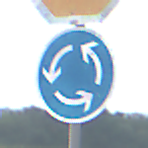
Verkehrszeichen: Kreisverkehr
Zusatzzeichen oben: Stop
Umgebung: Outdoor, Nature
Tageszeit: SunriseSunset
Wetter: PartlyCloudy
Licht: Natural
Jahreszeit: NotSpecified
Kontrast: LowContrast